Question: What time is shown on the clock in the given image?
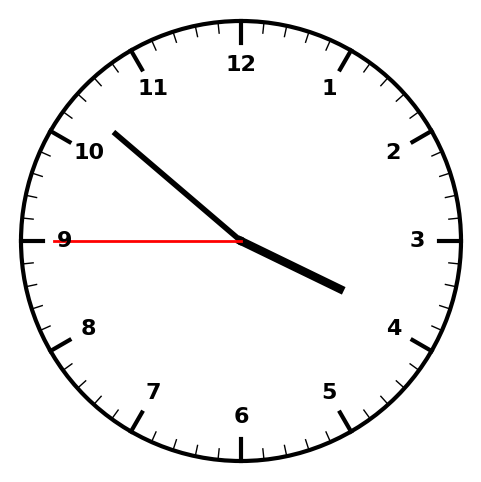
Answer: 03:51:45